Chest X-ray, PA view. Patient: 28 years old, sex M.
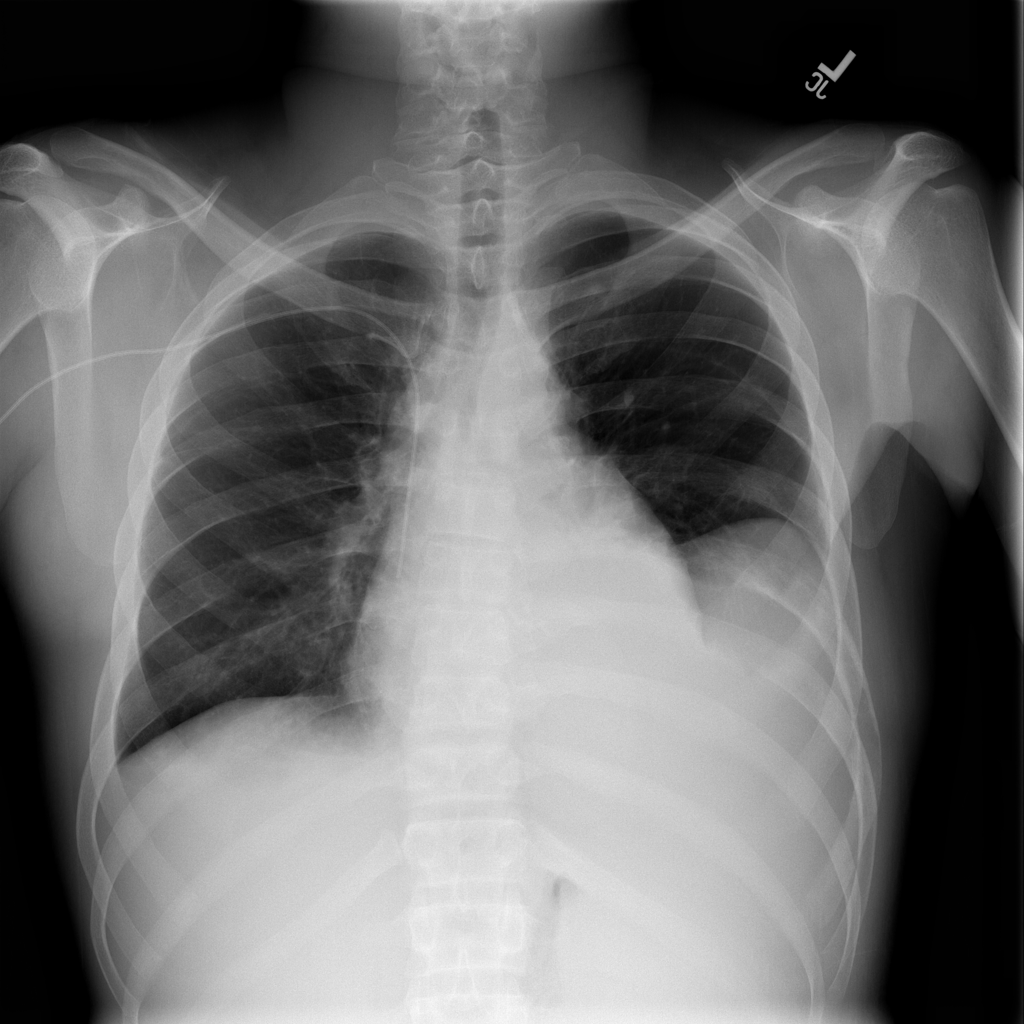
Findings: Effusion, Mass